Question: I have seen in many articles on Sql Server which states that when we are writing a query we should avoid using NOT and LIKE operator in our query because indexing is not applied on it.
eg.
'''
SELECT [CityId]
,[CityName]
,[StateId]
FROM [LIMS].[dbo].[City]
WHERE CityId NOT IN(1, 2)
'''
I executed above query and found that indexing was getting used to filter the records.
Following is the execution plan, which clearly shows Clustured Index seek. This clearly violates what I used to think and read.

Was my previous understanding incorrect ?
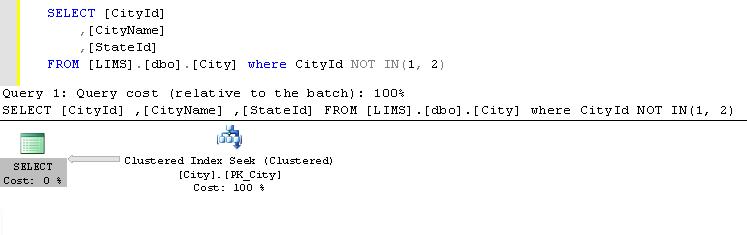
Answer: That indexing does not work with LIKE and NOT operators is just a rule of thumb. SQL Server (or any competent RDBMS, for that matter) will use the best algorithm it can in cases. So, if could manually seek an index, so could SQL Server.
In the particular example you provided, it is unclear whether a seek is any more efficient than a scan because most of the records are going to be returned anyhow. So, I wouldn't read much into that particular execution plan.
: Learn and understand how your database system internally organizes data and indices so you won't have to rely on rules of thumb.